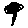
Label: tree